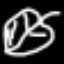
Label: leaf